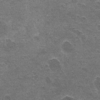
Label: not_dusty